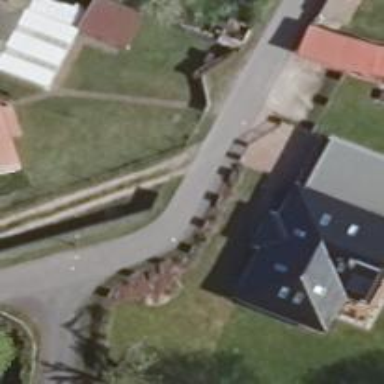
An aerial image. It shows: Asphalt road in residential area.